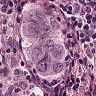
Metastatic tissue present: yes